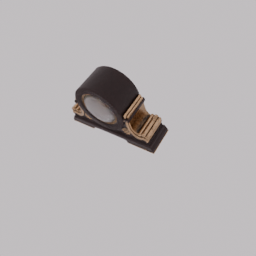
Label: decoration